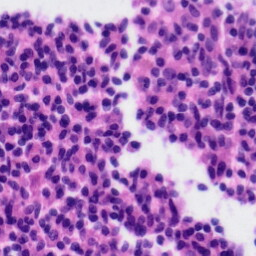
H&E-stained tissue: Tonsil